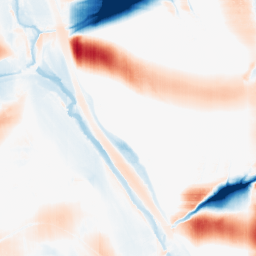
Category: morphological
Decomposition family: morphological_square
Decomposition parameters: operation: average
size: 50
Upsampling method: cubic_catmull_rom
Upsampling parameters: scale: 4
Upsampling scale: 4